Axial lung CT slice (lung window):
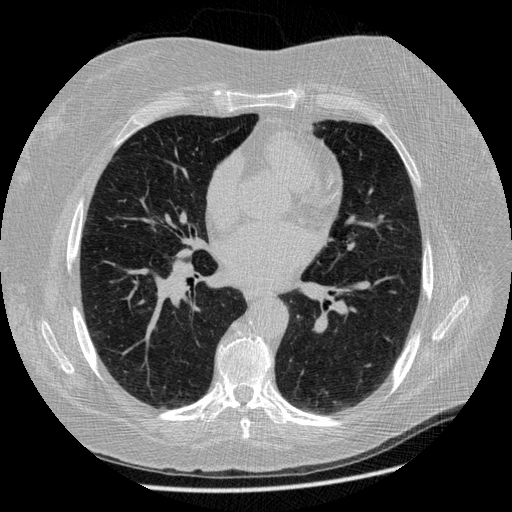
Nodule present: no